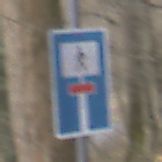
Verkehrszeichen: SackgasseFussgaengerDurchlaessig
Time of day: MorningAfternoon
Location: Outdoor (Nature)
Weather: PartlyCloudy
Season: NotSpecified
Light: Natural